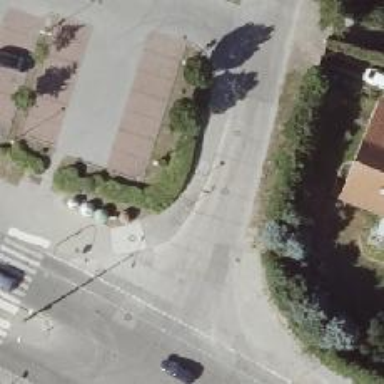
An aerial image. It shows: Footway with concrete surface.